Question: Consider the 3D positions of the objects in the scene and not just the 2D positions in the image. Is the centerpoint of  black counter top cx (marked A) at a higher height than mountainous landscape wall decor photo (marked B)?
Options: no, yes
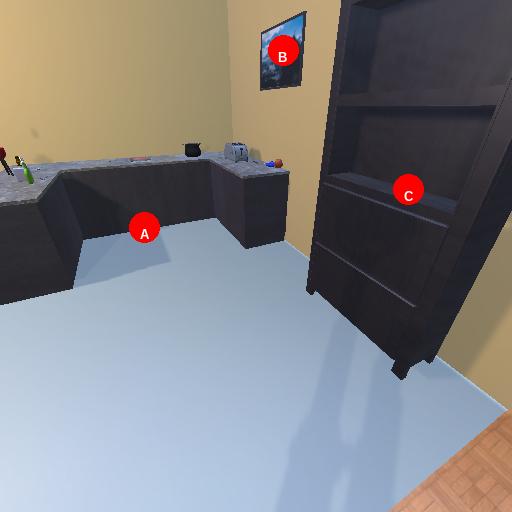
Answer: no